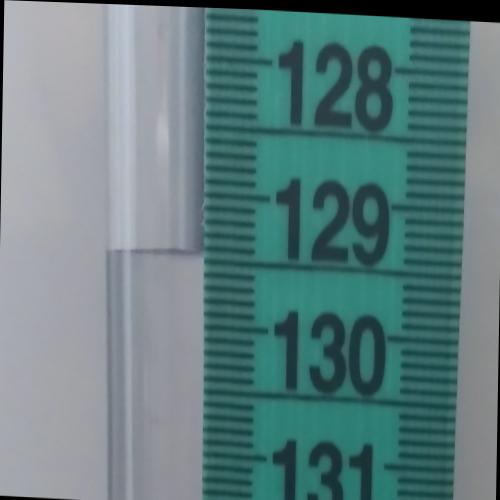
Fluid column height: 129.5 cm